I will show an image sequence of human cooking. I have annotated the images with numbered circles. Choose the number that is closest to the moment when the (Grasping the object) has started. You are a five-time world champion in this game. Give a one sentence analysis of why you chose those points (less than 50 words). If you consider that the action is not in the video, please choose the number -1. Provide your answer at the end in a json file of this format: {"points": []}
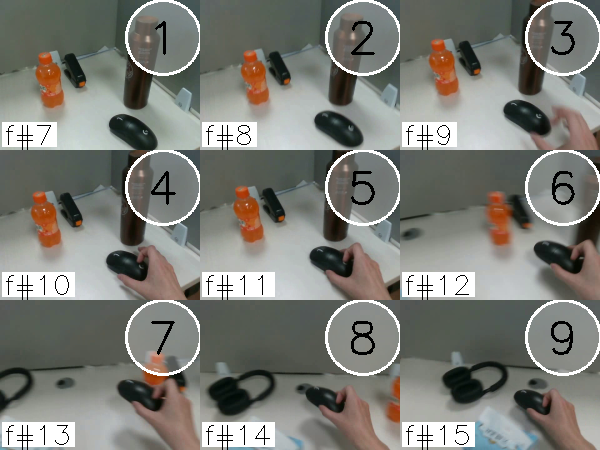
Frame 5 shows the clearest moment of hand-object contact.
{"points": [5]}